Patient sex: F
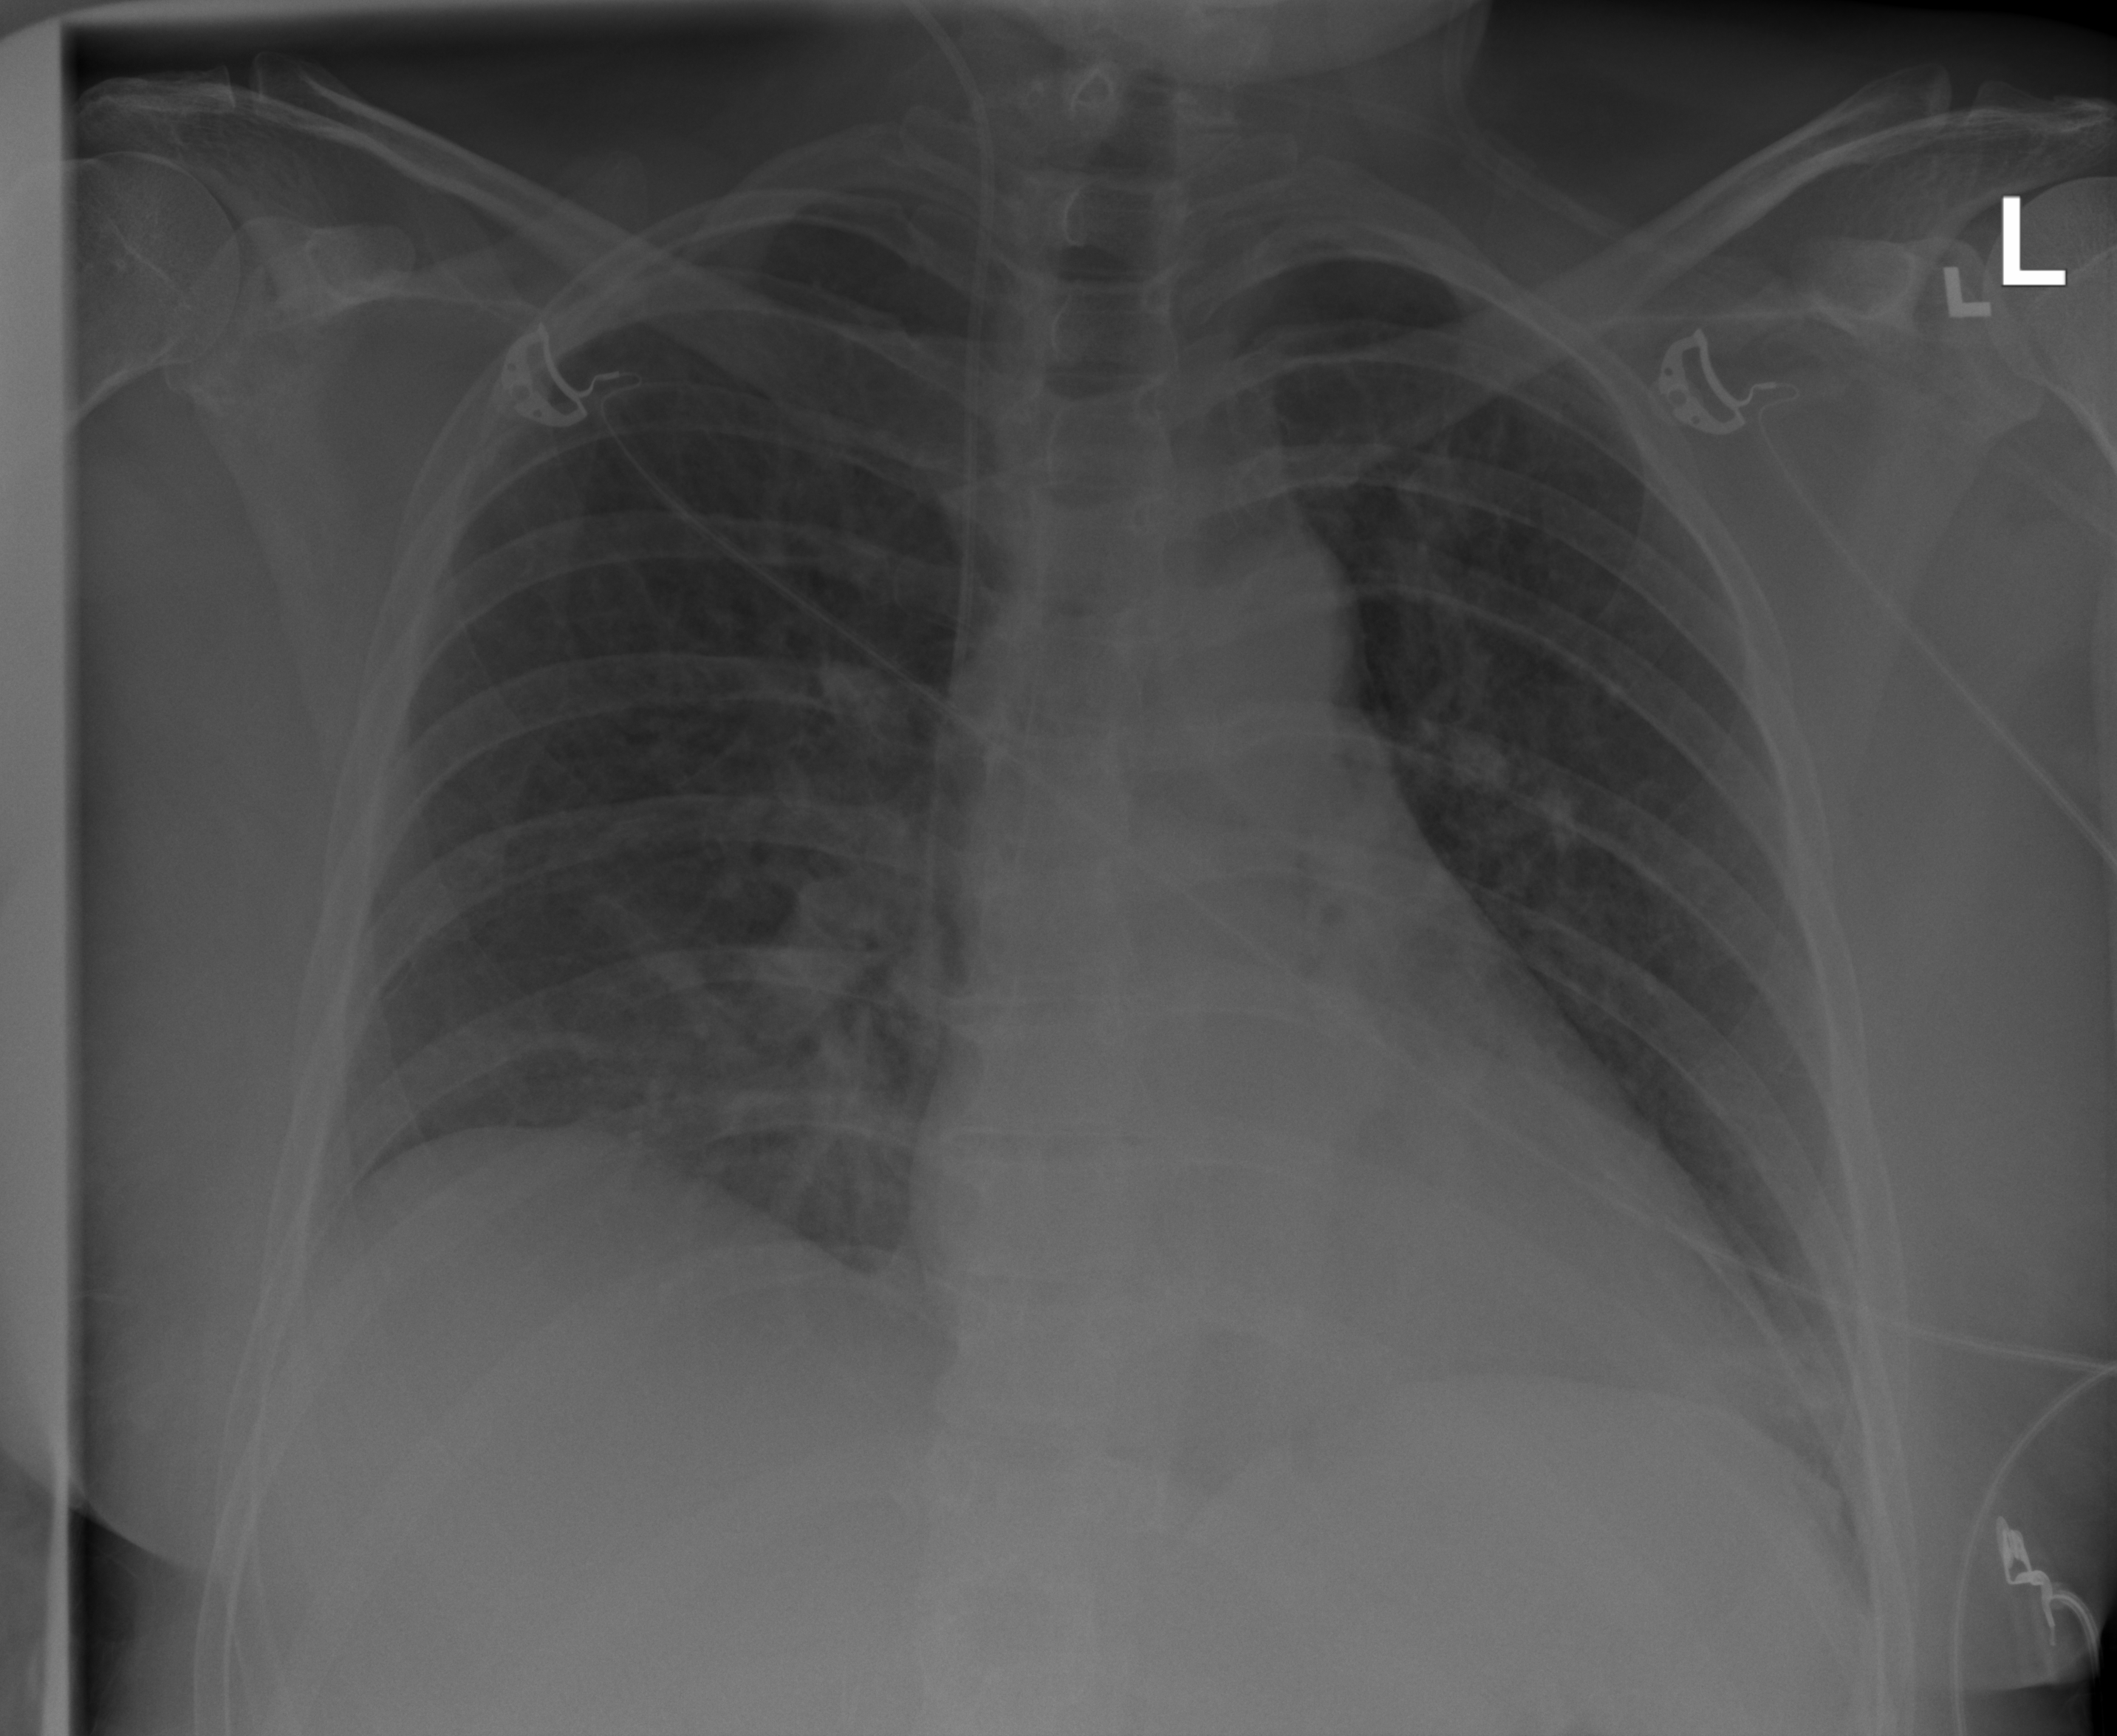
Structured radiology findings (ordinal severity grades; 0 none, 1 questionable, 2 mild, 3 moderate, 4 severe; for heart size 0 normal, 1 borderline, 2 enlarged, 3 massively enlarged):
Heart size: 1
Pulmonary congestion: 2
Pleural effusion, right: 2
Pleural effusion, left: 0
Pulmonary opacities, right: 2
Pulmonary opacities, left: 1
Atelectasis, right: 2
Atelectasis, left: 2